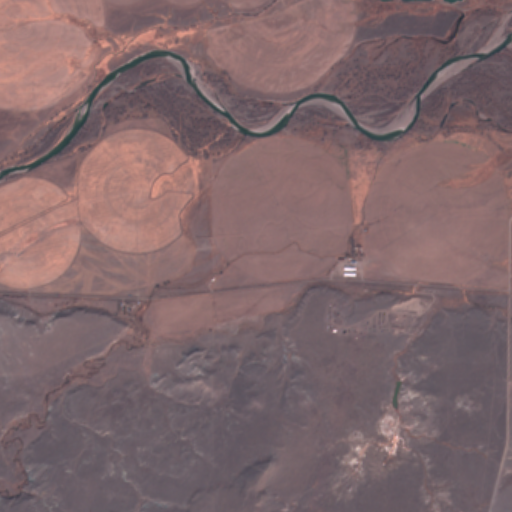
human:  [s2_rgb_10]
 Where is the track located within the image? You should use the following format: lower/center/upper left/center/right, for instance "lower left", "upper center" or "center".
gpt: There is no track in the image.